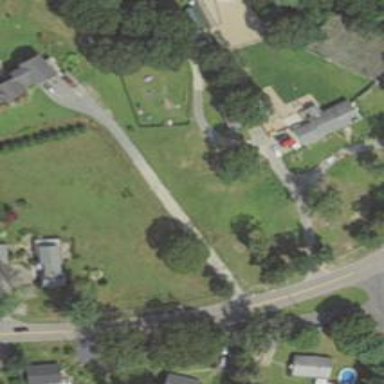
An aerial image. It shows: Driveway leading to service road.